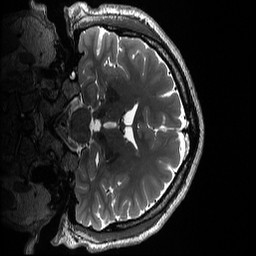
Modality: T2w
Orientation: coronal
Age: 31
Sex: male